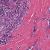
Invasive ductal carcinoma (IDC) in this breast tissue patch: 1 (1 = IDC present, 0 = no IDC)